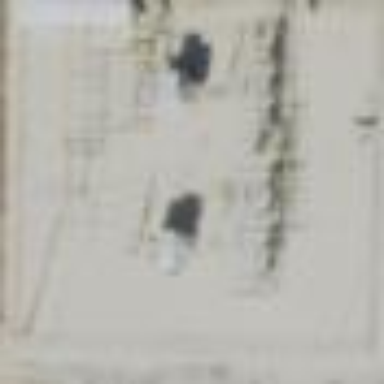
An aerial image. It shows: Industrial power substation enclosed by fence.